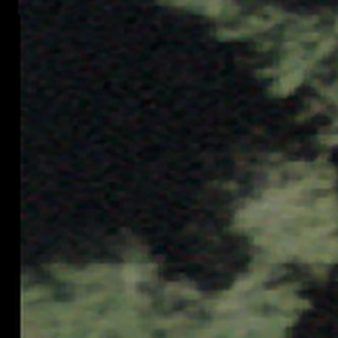
Label: other